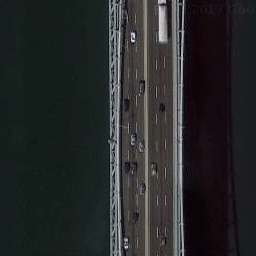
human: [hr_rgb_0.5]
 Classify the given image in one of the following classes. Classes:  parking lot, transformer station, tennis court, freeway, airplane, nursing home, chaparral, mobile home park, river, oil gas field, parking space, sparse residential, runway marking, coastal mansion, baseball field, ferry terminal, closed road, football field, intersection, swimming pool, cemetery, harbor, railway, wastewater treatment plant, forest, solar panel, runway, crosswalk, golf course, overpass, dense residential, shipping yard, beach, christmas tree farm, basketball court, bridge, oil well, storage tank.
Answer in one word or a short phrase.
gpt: bridge